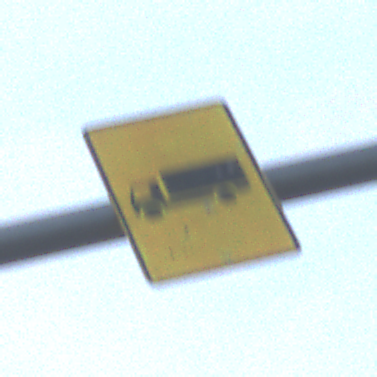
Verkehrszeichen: KFZZulaessigeGesamtmasse3Komma5TOhnePfeilsymbol
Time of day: SunriseSunset
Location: Outdoor (Nature)
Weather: PartlyCloudy
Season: NotSpecified
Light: Natural